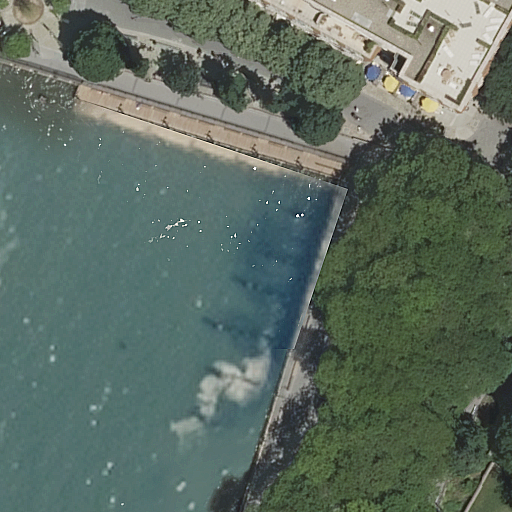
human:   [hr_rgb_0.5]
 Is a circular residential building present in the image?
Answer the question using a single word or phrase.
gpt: no

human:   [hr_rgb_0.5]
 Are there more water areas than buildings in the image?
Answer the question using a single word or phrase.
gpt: no

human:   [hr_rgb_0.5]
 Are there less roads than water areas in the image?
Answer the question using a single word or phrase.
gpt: no

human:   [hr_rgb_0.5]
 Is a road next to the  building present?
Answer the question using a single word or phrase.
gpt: yes

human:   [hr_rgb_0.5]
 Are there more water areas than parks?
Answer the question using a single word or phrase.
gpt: no

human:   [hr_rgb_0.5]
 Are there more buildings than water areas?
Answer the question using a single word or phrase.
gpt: no

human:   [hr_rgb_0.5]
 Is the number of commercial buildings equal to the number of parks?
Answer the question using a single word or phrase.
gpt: no

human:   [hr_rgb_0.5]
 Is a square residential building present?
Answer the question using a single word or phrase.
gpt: no

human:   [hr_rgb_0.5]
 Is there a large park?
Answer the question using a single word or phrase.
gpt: yes

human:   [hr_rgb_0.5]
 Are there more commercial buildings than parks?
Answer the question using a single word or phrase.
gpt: no

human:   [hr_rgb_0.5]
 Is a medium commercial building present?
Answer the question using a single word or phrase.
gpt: no

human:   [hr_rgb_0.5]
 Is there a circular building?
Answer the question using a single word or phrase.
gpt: no

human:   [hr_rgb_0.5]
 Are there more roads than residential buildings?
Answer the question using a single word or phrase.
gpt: yes

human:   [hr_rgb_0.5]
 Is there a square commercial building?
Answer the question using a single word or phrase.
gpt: no

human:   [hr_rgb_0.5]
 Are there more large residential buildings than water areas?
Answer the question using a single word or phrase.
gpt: no

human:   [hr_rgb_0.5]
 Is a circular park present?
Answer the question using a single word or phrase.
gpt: no

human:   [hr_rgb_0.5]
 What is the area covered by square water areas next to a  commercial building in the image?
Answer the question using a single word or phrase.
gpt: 0m2

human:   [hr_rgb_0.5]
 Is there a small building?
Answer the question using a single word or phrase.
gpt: no

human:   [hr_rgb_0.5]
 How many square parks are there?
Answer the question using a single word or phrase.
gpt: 0

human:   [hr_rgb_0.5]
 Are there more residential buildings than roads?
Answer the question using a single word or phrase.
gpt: no

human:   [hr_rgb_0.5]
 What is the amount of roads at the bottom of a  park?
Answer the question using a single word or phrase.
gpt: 3

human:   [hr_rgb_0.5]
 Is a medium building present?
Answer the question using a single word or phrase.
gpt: no

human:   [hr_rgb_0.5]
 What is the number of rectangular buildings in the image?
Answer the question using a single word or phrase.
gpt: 1

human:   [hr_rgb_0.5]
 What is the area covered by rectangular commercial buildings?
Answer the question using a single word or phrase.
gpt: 0m2

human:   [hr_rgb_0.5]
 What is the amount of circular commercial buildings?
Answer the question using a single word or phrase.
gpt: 0

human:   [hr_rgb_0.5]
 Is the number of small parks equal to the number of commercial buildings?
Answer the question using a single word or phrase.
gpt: no

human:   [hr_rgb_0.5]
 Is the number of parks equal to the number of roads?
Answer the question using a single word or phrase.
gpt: no

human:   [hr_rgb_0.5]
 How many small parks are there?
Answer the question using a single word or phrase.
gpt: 1

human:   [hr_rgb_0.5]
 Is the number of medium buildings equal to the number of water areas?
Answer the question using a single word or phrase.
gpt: no

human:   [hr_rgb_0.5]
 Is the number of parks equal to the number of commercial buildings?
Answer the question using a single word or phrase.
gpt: no

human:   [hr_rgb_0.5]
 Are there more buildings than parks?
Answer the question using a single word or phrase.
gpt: no

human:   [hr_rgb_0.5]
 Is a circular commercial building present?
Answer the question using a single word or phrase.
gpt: no

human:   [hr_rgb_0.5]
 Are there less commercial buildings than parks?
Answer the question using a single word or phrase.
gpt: yes

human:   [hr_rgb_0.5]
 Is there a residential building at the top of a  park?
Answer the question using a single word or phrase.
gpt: yes

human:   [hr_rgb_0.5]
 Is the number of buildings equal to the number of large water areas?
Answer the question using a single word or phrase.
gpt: yes

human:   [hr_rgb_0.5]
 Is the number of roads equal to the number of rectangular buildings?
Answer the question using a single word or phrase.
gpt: no